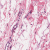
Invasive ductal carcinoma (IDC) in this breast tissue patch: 0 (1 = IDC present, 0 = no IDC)